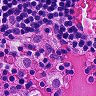
Metastatic tissue present: no